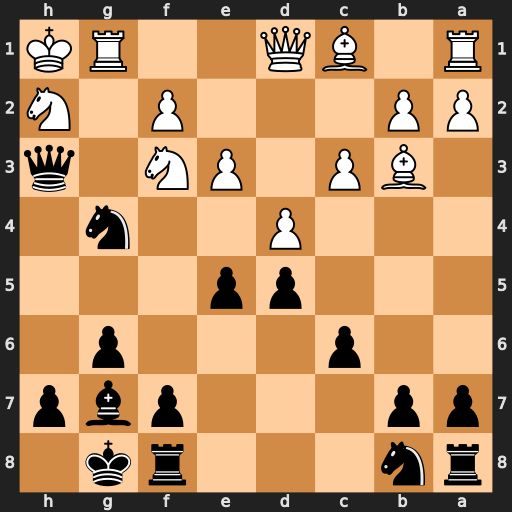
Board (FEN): rn3rk1/pp3pbp/2p3p1/3pp3/3P2n1/1BP1PN1q/PP3P1N/R1BQ2RK
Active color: b
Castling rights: -
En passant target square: -
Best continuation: Nxf2#